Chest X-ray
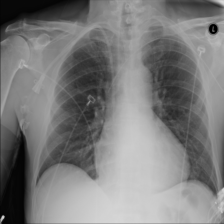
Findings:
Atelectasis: negative
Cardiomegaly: negative
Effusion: negative
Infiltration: negative
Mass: negative
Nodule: negative
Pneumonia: negative
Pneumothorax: negative
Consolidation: negative
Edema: negative
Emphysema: negative
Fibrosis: negative
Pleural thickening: negative
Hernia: negative